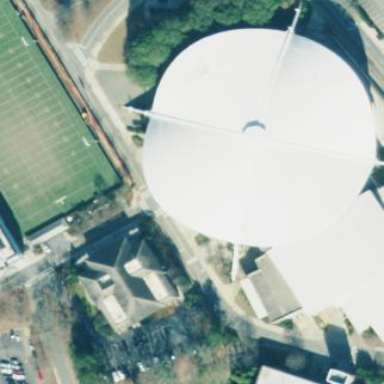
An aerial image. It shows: Stadium with white roof.